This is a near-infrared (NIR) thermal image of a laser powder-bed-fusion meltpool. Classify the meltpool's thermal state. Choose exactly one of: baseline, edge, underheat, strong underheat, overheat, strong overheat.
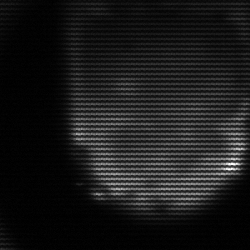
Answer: edge